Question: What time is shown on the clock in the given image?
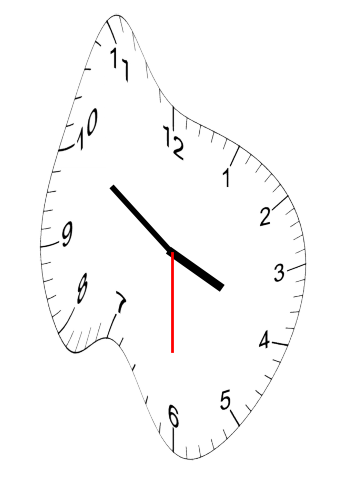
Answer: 03:50:30